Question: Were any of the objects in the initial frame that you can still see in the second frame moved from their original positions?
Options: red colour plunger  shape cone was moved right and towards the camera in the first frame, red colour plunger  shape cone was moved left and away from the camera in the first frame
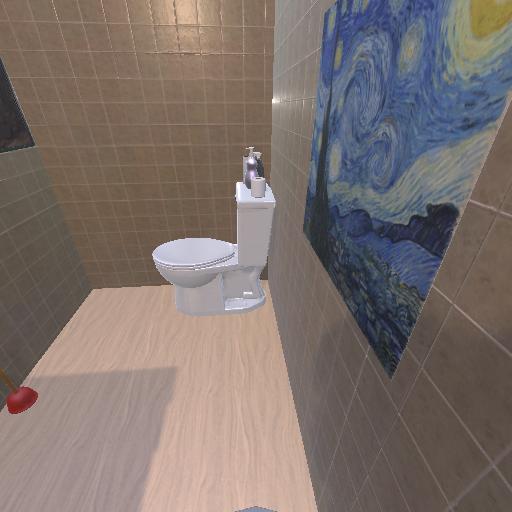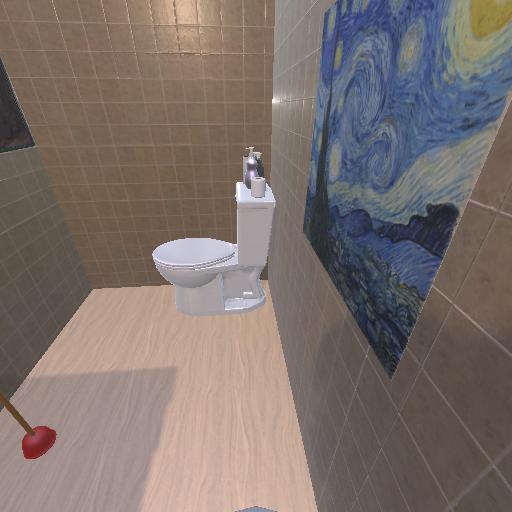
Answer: red colour plunger  shape cone was moved right and towards the camera in the first frame